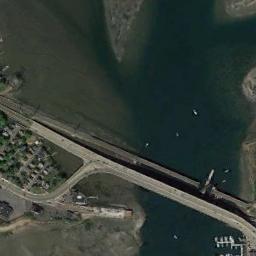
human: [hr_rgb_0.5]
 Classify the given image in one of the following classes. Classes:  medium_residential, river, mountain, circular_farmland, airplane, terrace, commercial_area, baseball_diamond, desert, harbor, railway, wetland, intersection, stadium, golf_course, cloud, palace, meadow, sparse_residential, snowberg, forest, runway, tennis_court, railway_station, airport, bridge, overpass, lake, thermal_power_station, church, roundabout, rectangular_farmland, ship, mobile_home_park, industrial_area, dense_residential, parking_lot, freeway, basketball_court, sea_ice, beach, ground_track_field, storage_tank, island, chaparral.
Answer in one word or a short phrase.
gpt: bridge